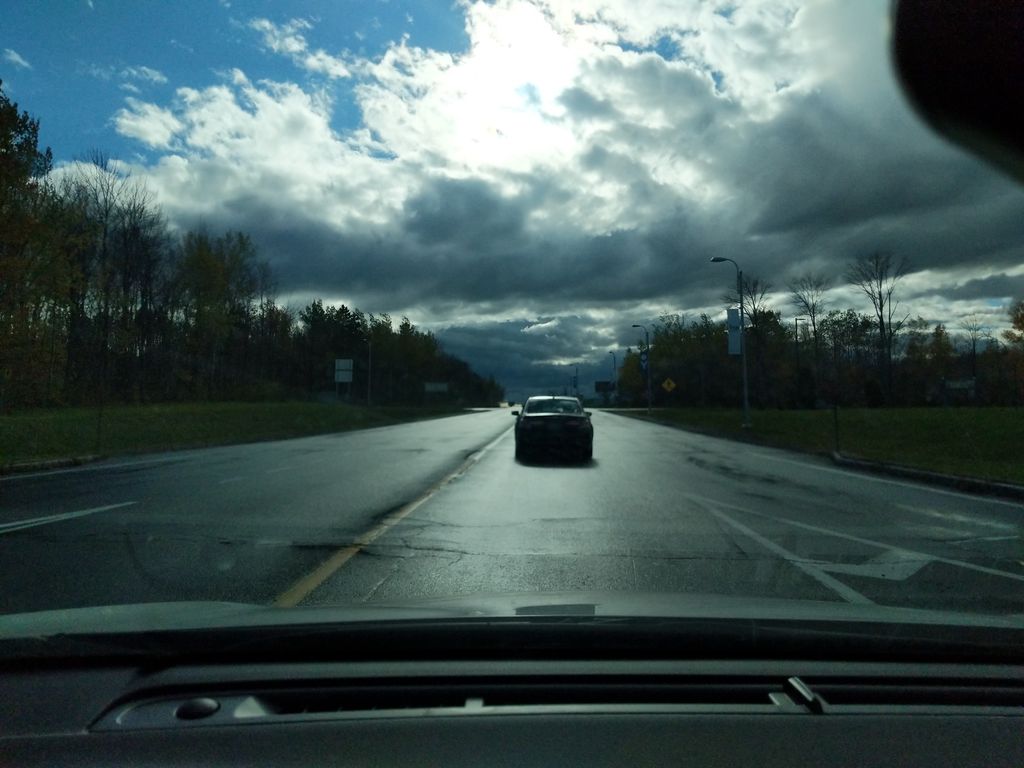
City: quebec_city